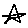
Label: star